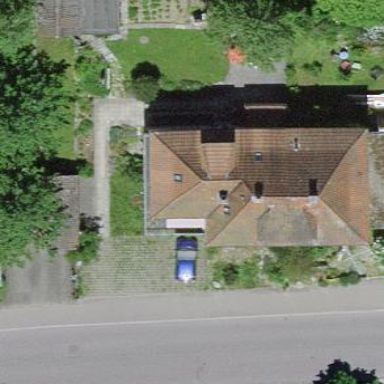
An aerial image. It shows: Residential building.